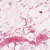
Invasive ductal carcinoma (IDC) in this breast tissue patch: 0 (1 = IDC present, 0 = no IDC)